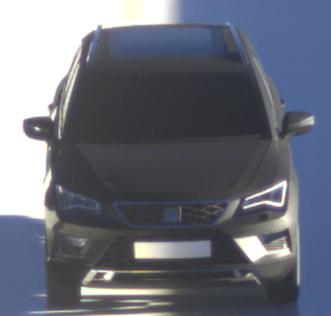
Make: SEAT
Model: Ateca 1.0 TSI Ecomotive
Detailed model: Ateca (5FP)
Model produced from: 2016/08
Model produced until: 2018/08
Doors: 5
Color: black
Road condition: wet road
Daytime: sunrise or sunset
Contrast: high contrast